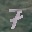
Label: 7